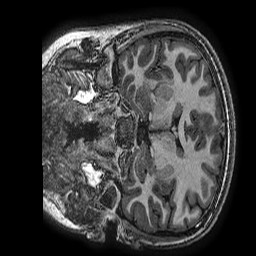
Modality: T1w
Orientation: coronal
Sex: female
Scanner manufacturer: ge
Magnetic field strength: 3 T
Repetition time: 0.007644 s
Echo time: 0.003468 s